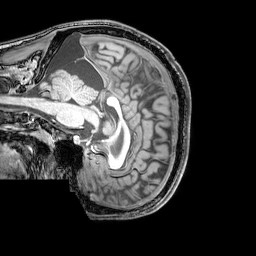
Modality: T1w
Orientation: sagittal
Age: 21
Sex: male
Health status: healthy
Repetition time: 0.081 s
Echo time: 0.037 s